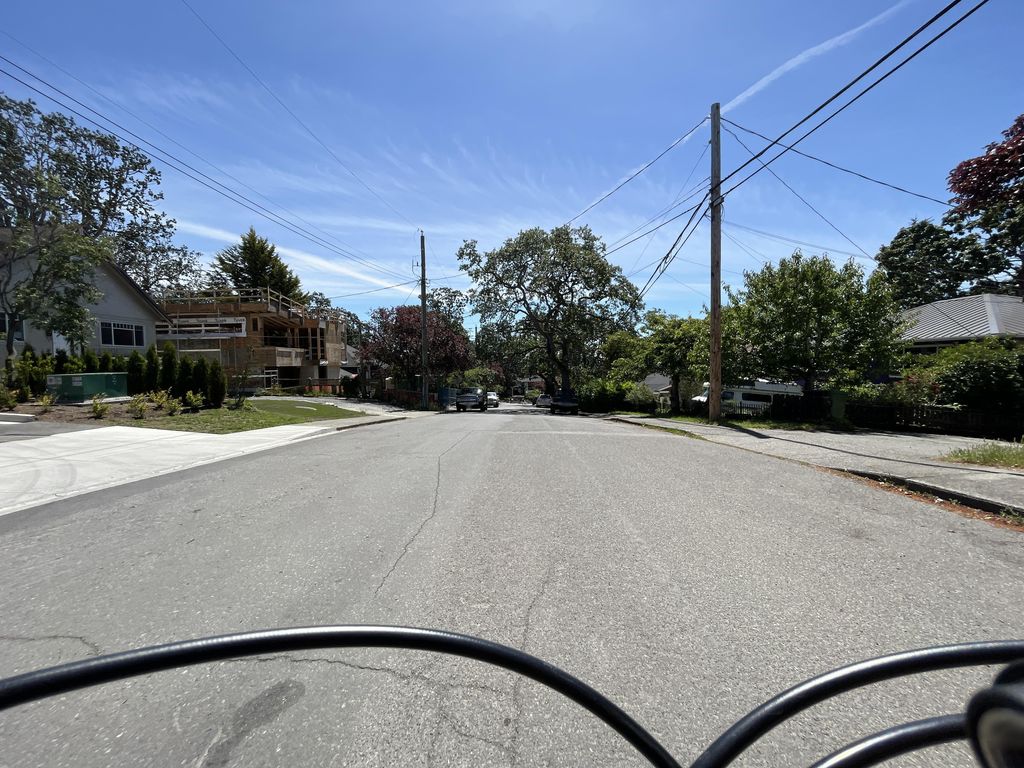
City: victoria